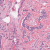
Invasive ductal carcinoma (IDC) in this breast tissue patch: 1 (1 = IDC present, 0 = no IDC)